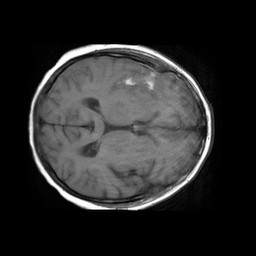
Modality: T1w
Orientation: axial
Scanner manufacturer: philips
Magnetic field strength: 1.5 T
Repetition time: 0.7323 s
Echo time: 0.015 s